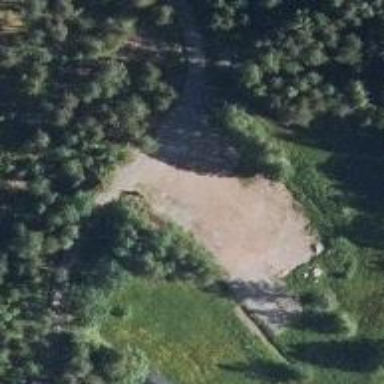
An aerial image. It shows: Summer camp set on leisure land.